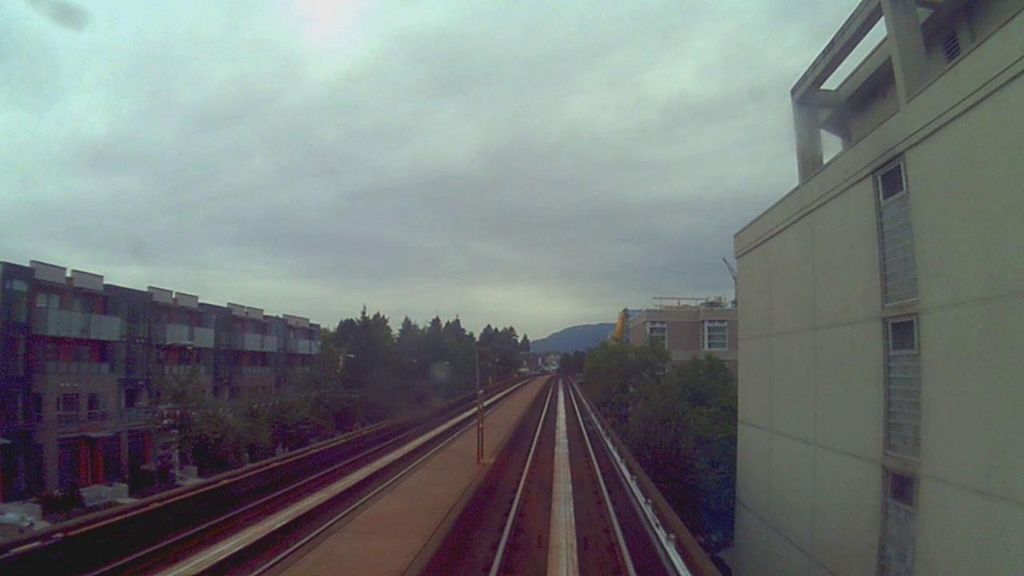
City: vancouver